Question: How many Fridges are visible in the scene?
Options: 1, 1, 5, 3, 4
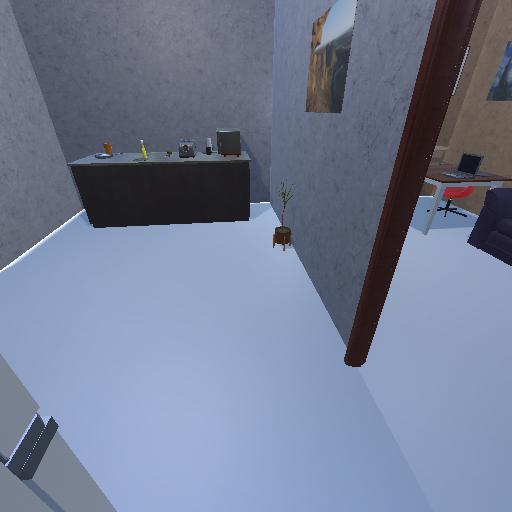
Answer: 1